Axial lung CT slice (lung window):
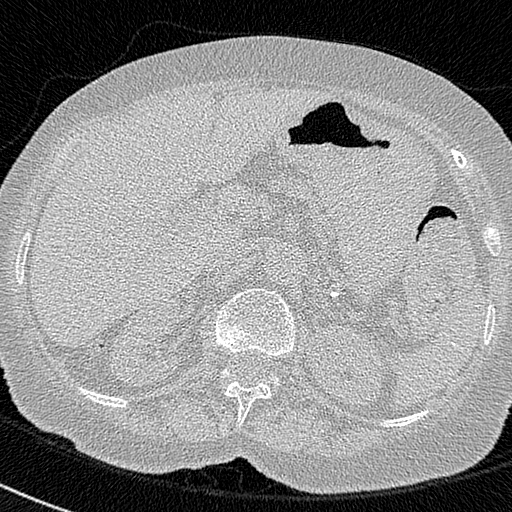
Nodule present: no